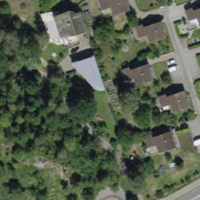
EUNIS habitat code: 54
Species observed at this site:
Campanula thyrsoides